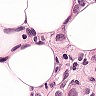
Metastatic tissue present: yes